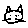
Label: cat